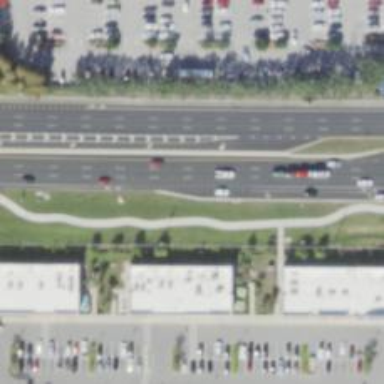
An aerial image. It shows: Asphalt road with primary link designation.